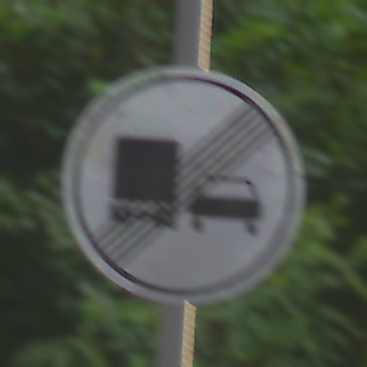
Verkehrszeichen: EndeUeberholverbotKraftfahrzeuge
Umgebung: Outdoor, Urban
Tageszeit: MorningAfternoon
Wetter: Overcast
Licht: Natural
Jahreszeit: NotSpecified
Kontrast: LowContrast